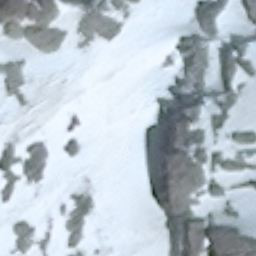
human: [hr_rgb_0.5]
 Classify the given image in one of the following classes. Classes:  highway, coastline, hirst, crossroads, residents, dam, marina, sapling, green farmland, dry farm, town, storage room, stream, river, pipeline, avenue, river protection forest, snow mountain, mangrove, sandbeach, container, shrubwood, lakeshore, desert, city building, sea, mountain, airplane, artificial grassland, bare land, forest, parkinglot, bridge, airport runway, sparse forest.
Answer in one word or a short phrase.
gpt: snow mountain